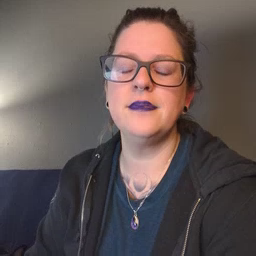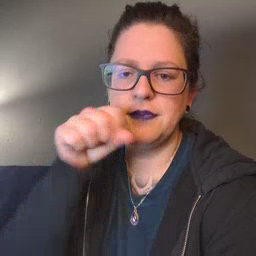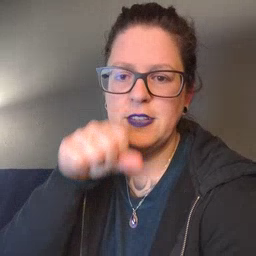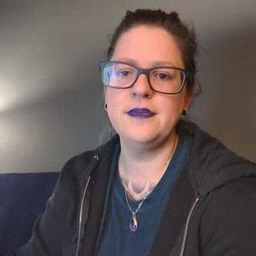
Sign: carrot